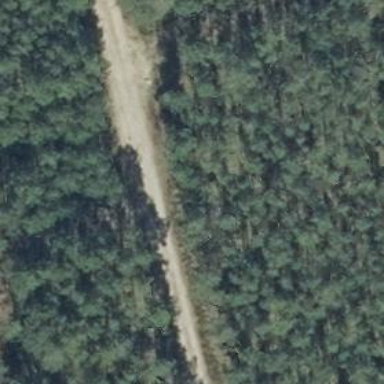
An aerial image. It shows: Sandy track.